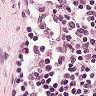
Metastatic tissue present: no